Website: lowes
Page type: cart
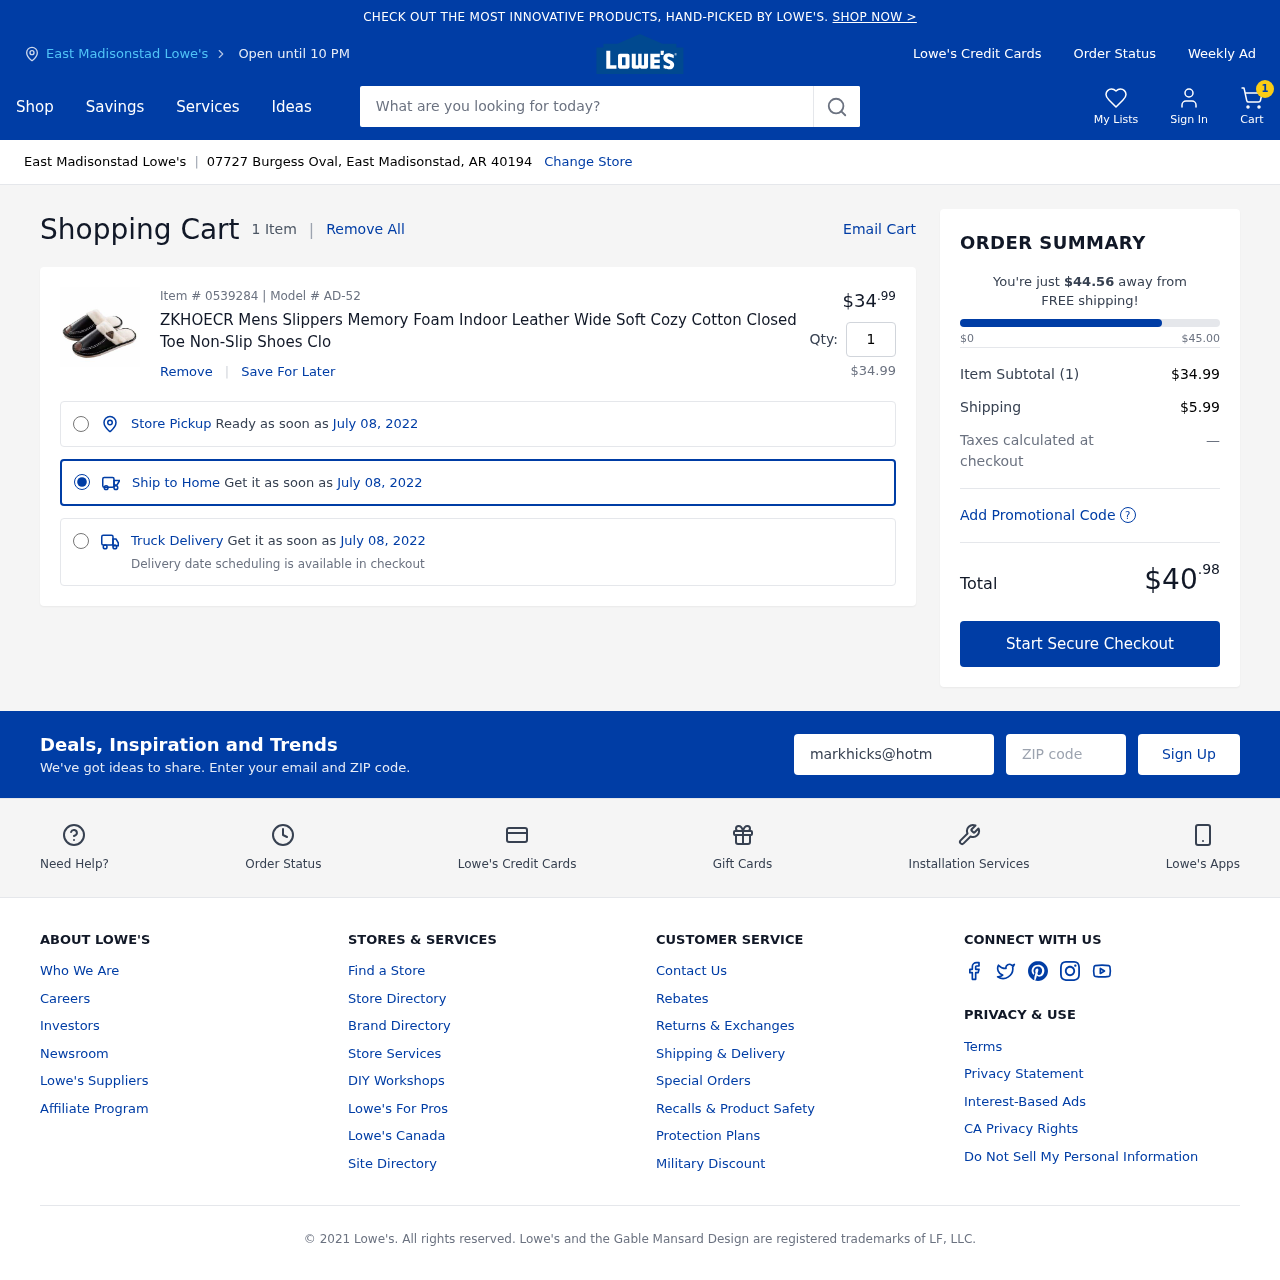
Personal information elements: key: PII_CITY
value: East Madisonstad Lowe's
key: PII_EMAIL
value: markhicks@hotmail.com
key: PII_POSTCODE
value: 40194
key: PII_STREET
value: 07727 Burgess Oval
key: PII_CITY_STATE_ZIP
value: East Madisonstad, AR 40194
Product elements: key: PRODUCT1_NAME
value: ZKHOECR Mens Slippers Memory Foam Indoor Leather Wide Soft Cozy Cotton Closed Toe Non-Slip Shoes Clo
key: PRODUCT1_PRICE
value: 34.99
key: PRODUCT1_QUANTITY
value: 1
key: PRODUCT1_SUBTOTAL
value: $34.99
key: PRODUCT_ITEM_NUMBER
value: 0539284
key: PRODUCT_MODEL_NUMBER
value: AD-52
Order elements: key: ORDER_NUM_ITEMS
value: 1
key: ORDER_NUM_ITEMS
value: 1 Item
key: ORDER_DELIVERY_DATE
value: July 08, 2022
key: ORDER_SUBTOTAL
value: $34.99
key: ORDER_SHIPPING_COST
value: $5.99
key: ORDER_TOTAL
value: $40.98
Search elements: key: HEADER_SEARCH
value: What are you looking for today?